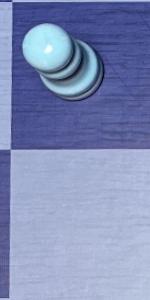
Label: Empty